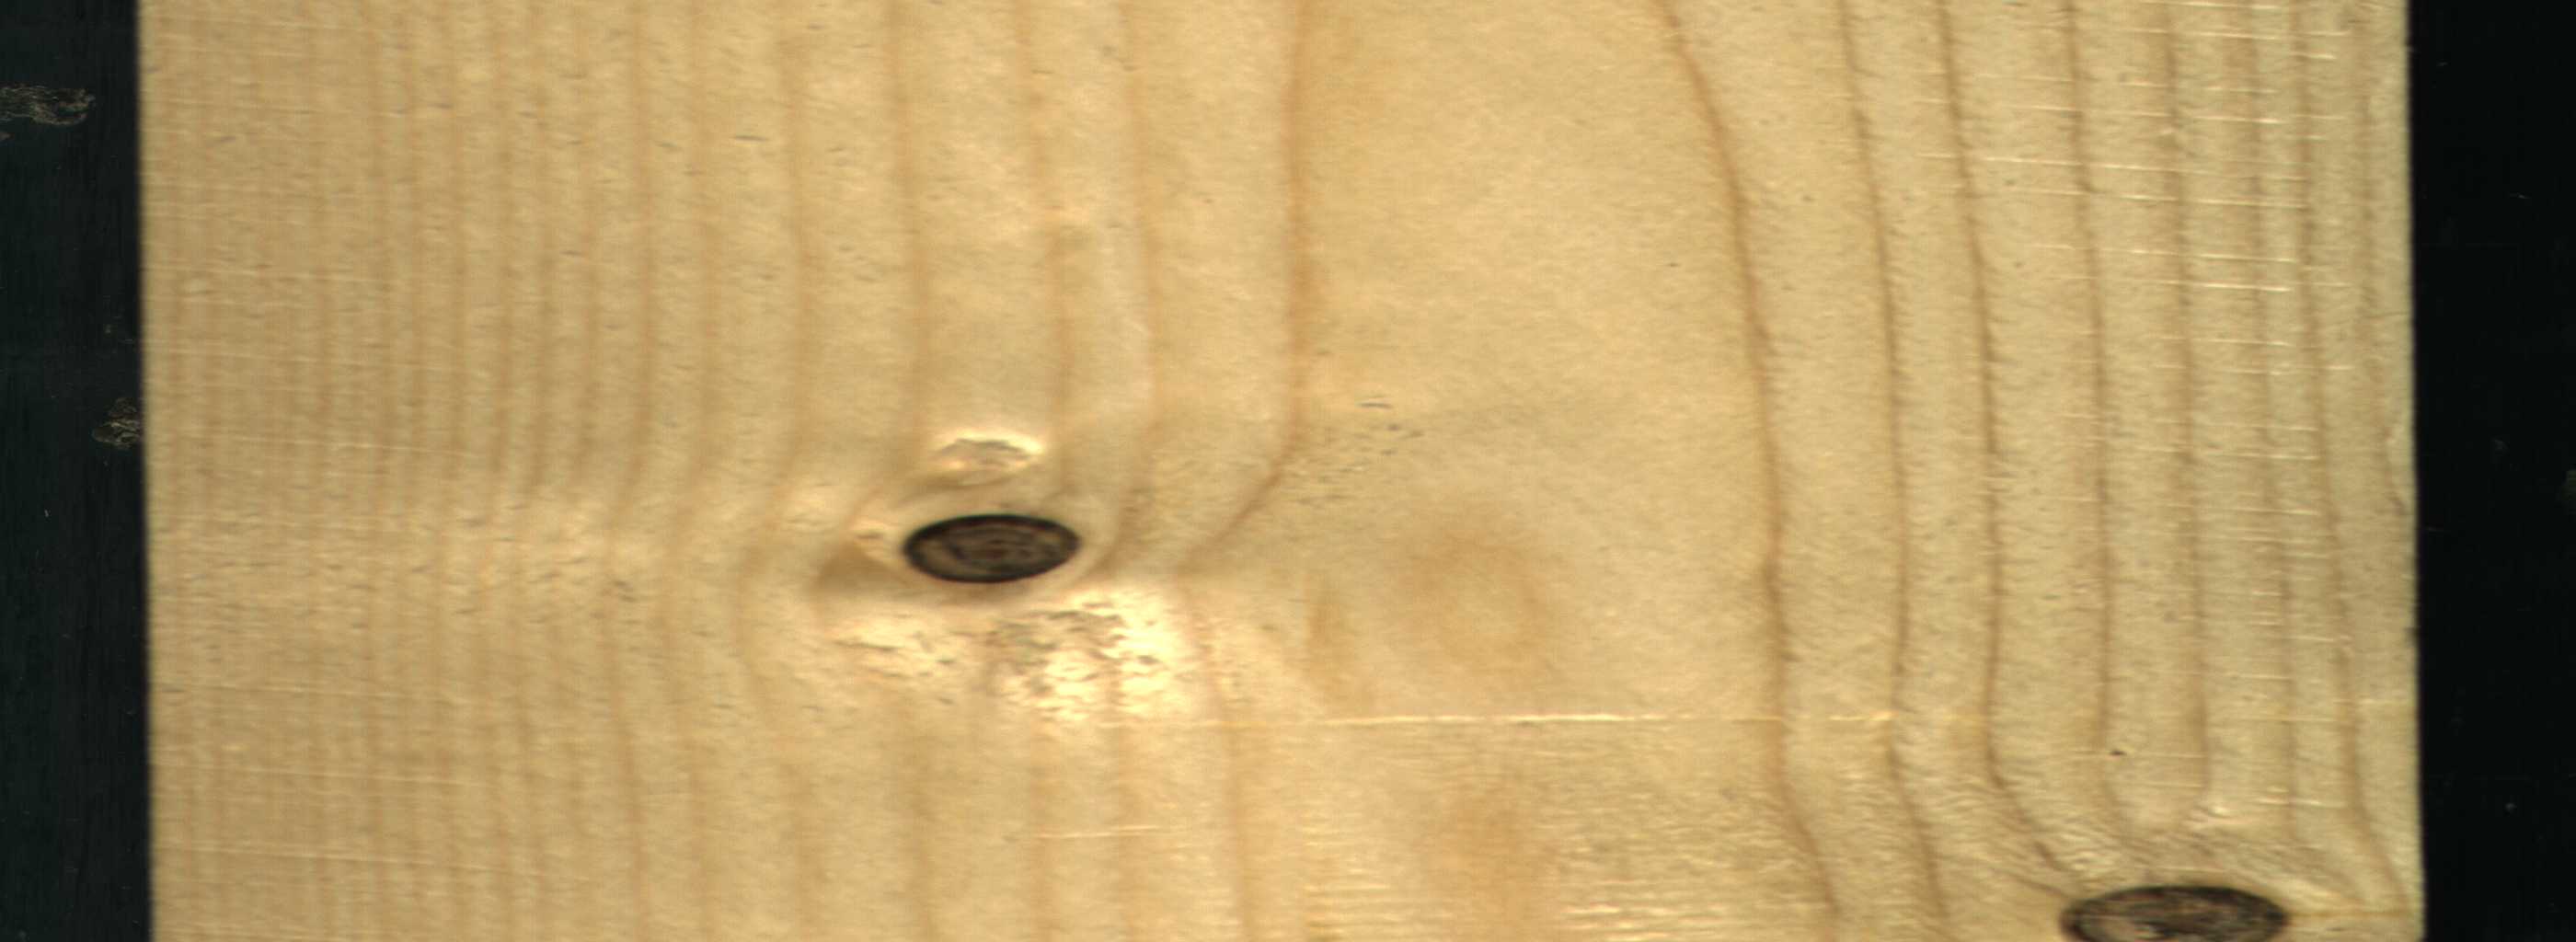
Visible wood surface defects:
Dead_Knot
Dead_Knot